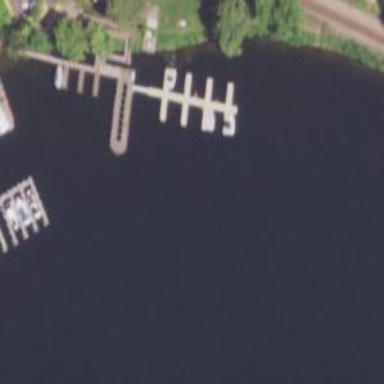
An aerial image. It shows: Bridge with pier.